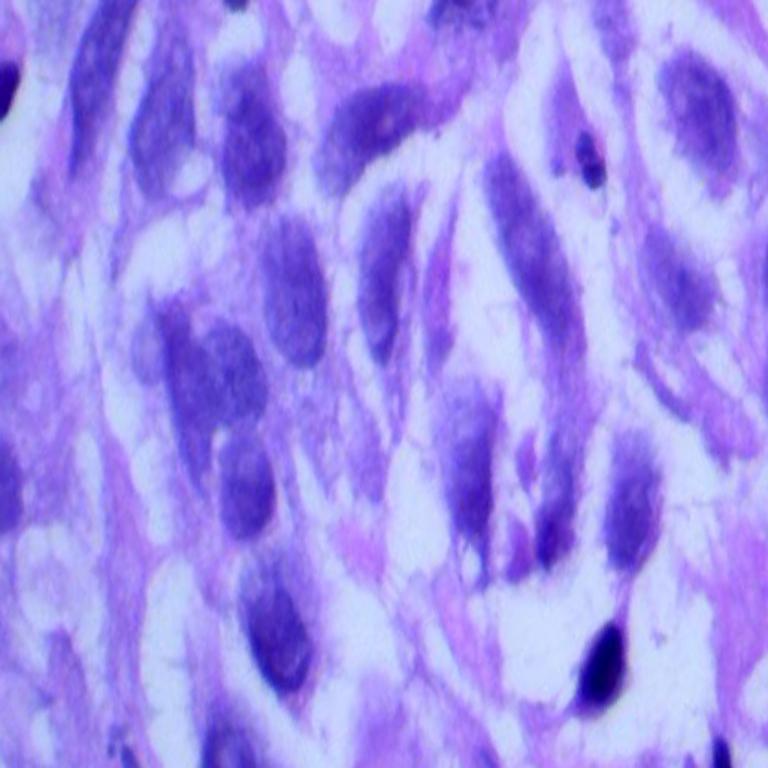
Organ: lung
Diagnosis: squamous carcinomas